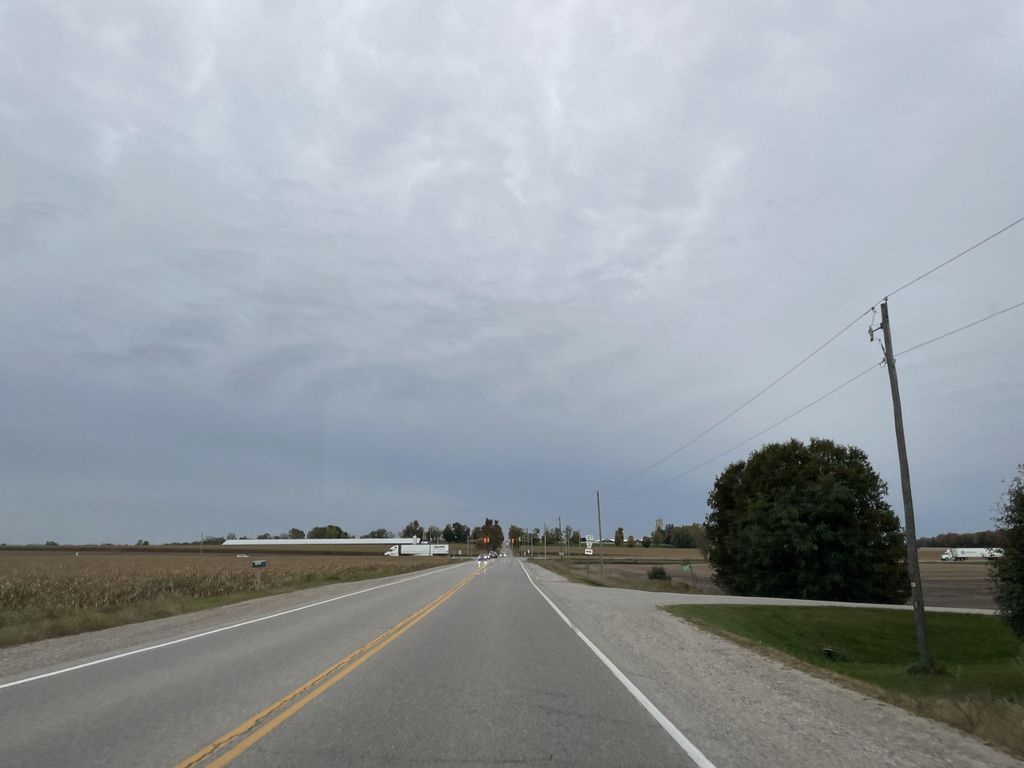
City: kitchener-waterloo